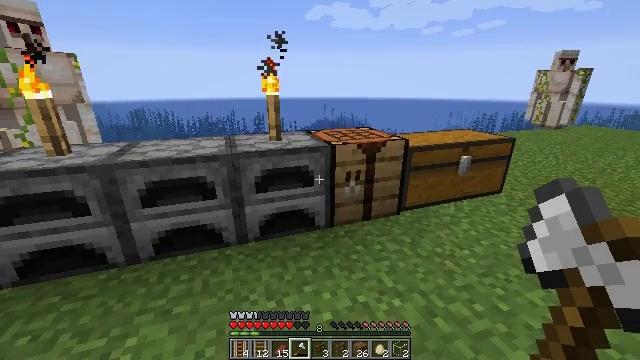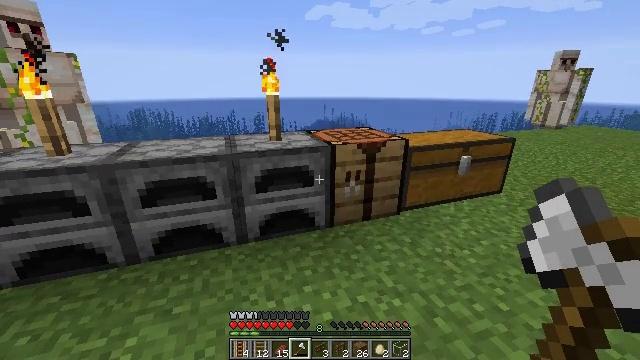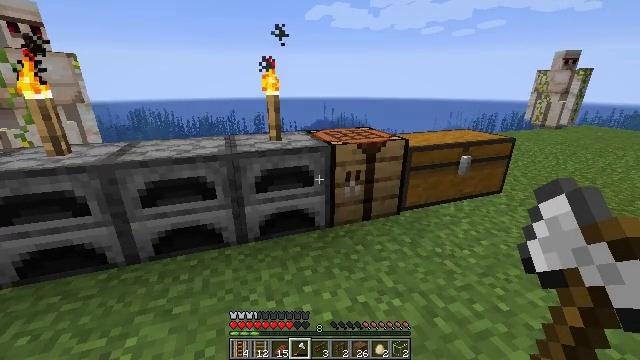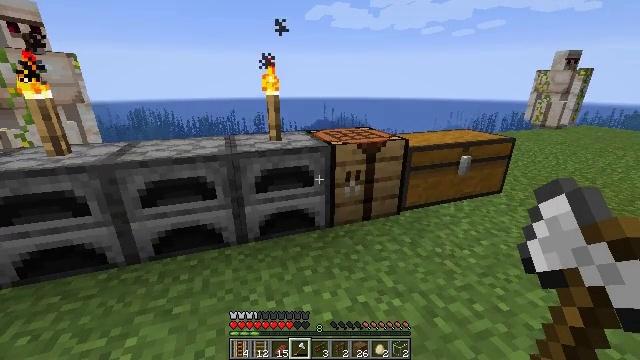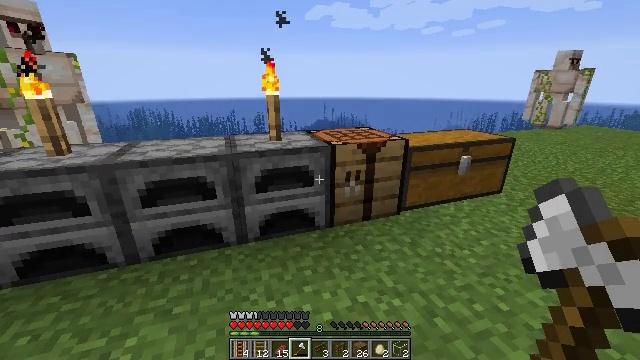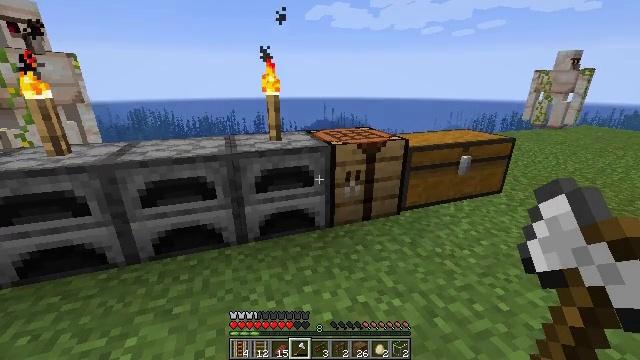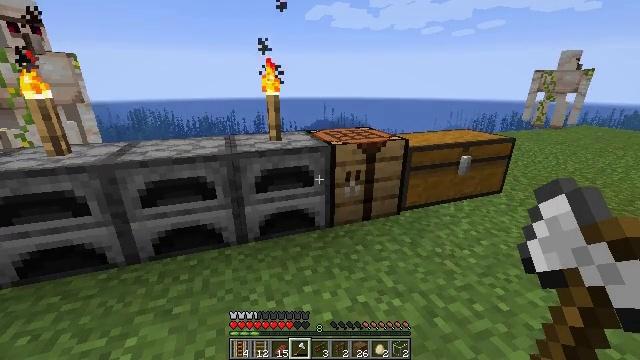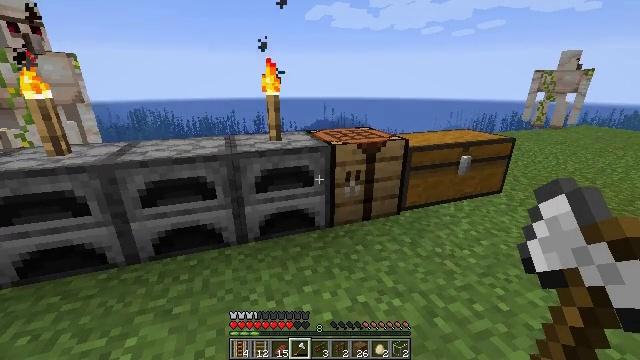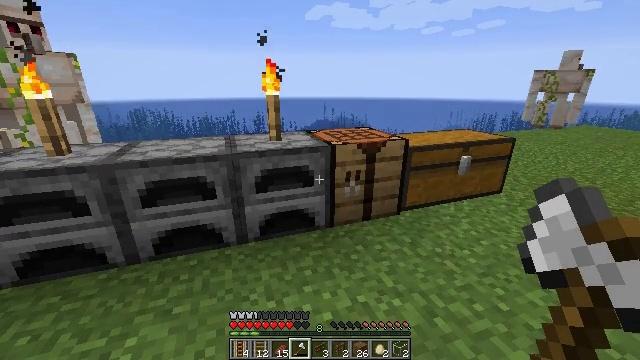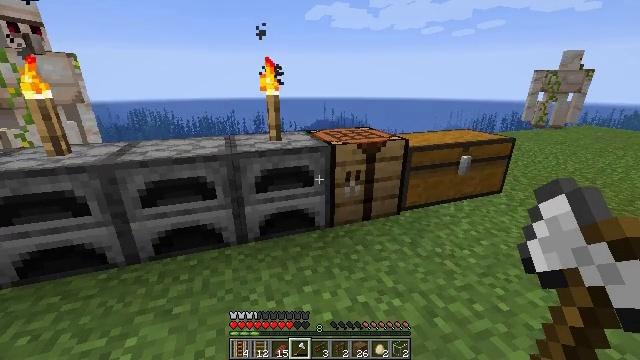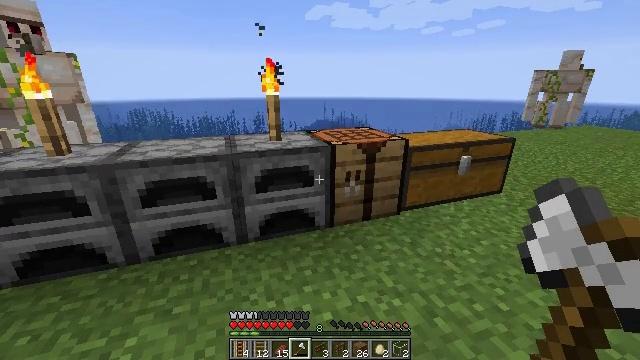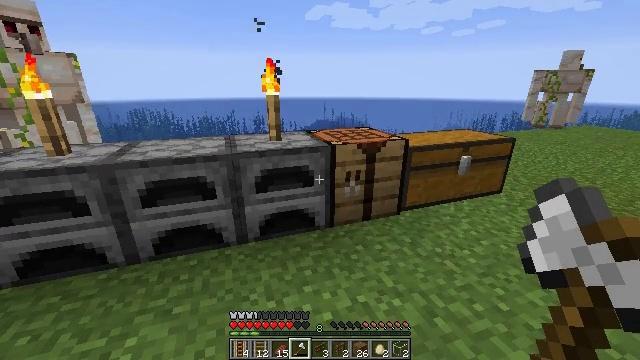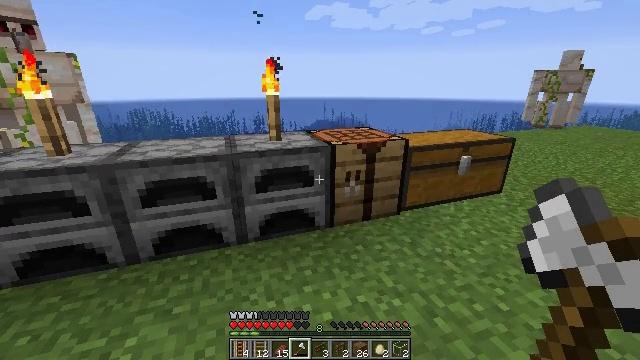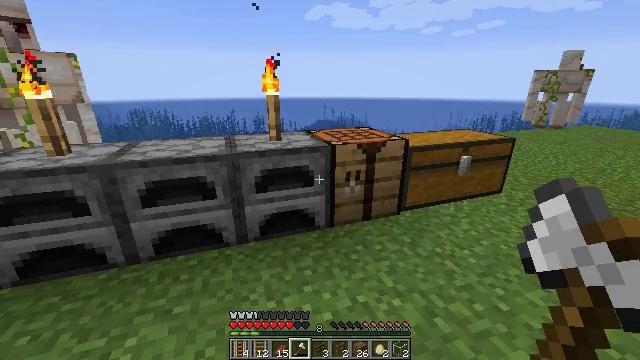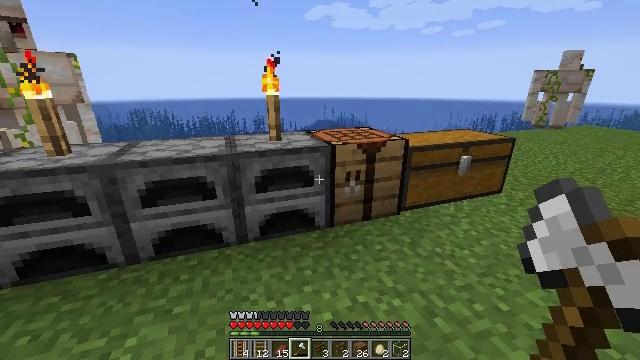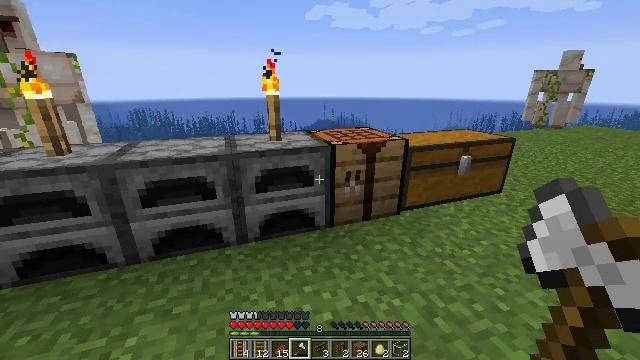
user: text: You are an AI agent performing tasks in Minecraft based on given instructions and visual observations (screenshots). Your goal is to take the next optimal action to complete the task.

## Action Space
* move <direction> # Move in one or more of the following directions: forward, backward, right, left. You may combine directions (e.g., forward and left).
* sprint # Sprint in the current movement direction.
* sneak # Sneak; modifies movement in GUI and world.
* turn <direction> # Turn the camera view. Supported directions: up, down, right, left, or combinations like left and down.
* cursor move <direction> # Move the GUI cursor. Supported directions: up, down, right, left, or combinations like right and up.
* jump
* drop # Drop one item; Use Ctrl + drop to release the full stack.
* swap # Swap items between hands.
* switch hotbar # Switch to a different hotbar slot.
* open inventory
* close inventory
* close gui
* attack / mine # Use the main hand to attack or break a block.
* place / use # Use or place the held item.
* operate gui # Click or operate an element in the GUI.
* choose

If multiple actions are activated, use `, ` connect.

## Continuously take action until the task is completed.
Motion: motion action
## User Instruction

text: Use planks on the crafting table to make a spruce sign.
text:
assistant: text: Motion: no_op
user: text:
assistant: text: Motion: no_op
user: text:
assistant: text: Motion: no_op
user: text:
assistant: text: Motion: no_op
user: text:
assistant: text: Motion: no_op
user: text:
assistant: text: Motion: no_op
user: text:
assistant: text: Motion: no_op
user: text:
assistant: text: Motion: no_op
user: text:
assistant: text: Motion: no_op
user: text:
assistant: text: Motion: no_op
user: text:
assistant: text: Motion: no_op
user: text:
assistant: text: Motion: no_op
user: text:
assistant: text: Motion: no_op
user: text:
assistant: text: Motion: no_op
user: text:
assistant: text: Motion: no_op
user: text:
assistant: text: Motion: no_op
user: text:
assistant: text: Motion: no_op
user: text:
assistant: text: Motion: no_op
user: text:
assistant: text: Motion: no_op
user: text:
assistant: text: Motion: move forward
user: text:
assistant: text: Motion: move forward
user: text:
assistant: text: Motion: move forward
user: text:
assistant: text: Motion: move forward, turn right
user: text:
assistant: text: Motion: turn right
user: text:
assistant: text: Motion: no_op
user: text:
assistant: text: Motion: no_op
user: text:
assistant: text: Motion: no_op
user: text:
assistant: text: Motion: turn right
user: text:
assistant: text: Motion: turn right
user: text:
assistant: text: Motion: no_op